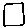
Label: square